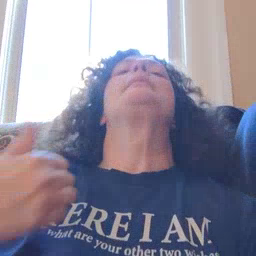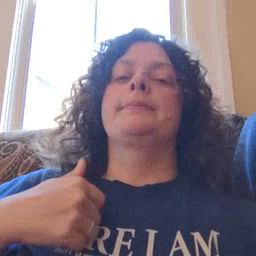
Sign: bath